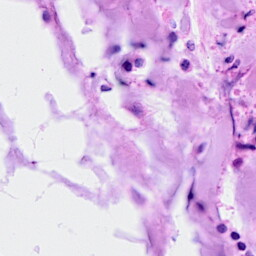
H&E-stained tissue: Breast